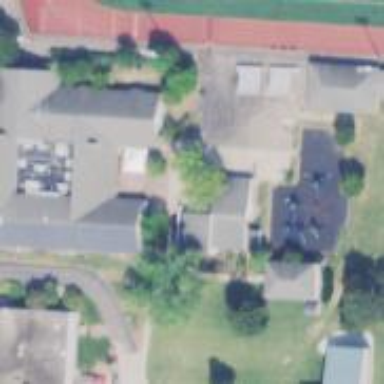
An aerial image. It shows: Primary school building.